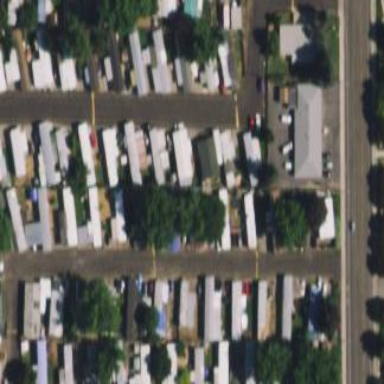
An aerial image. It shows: Residential area known as trailer park.